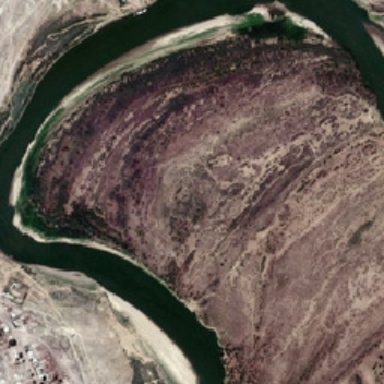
The river is a piece of gray land .